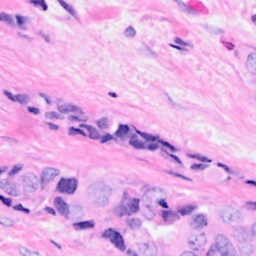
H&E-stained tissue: Breast